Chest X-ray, AP view. Patient: 32 years old, sex F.
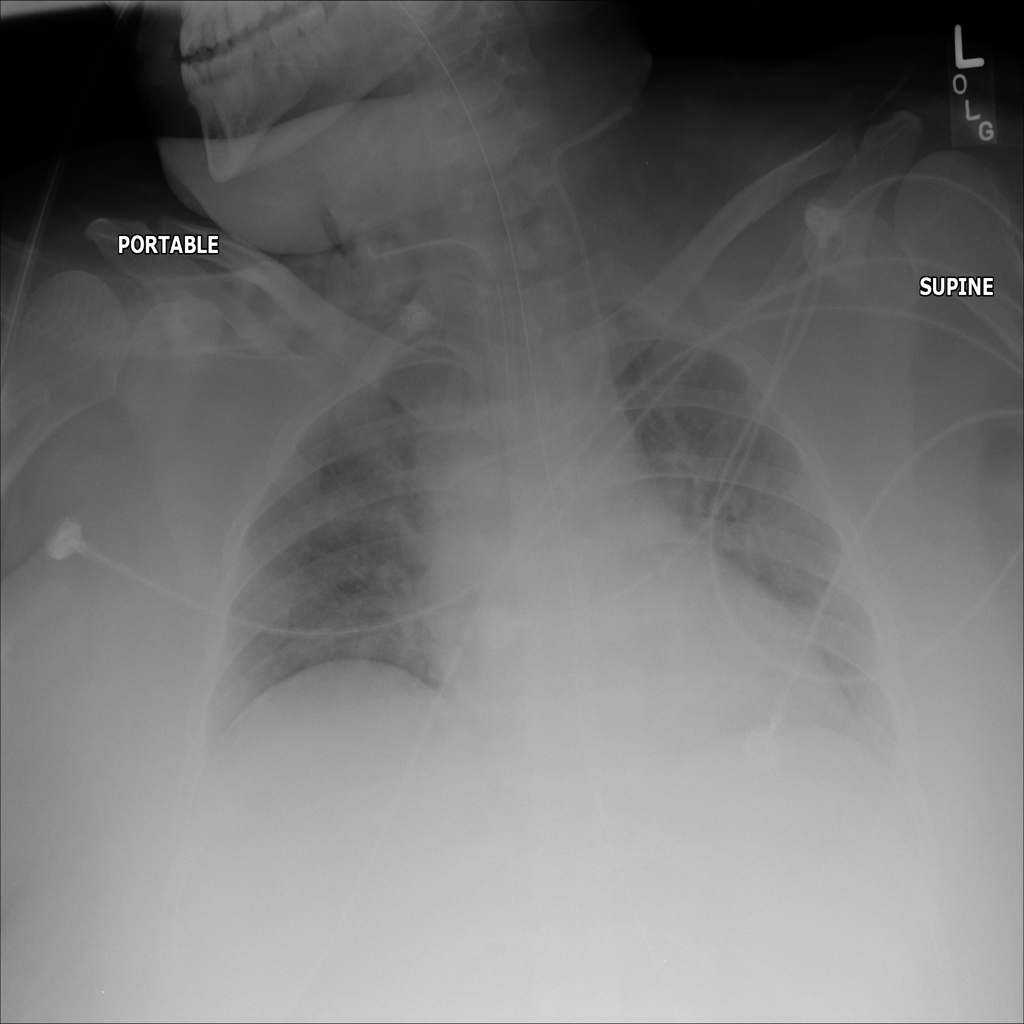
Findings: Infiltration